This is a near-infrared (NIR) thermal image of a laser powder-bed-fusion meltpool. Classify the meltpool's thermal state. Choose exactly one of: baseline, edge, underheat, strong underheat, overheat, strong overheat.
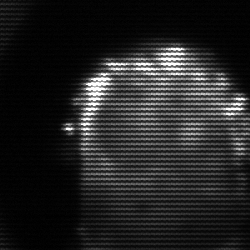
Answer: baseline